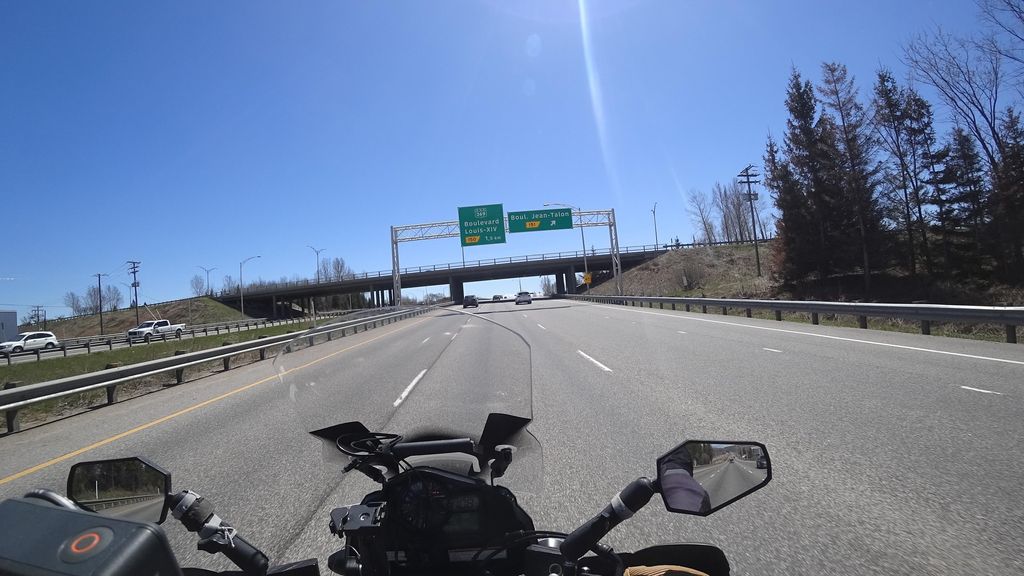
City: quebec_city